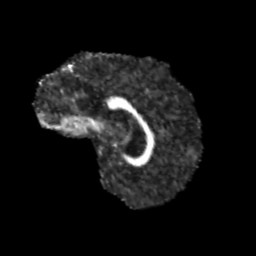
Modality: FA
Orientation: sagittal
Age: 11
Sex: male
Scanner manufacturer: siemens
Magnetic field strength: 3 T
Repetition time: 3.8 s
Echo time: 0.07 s